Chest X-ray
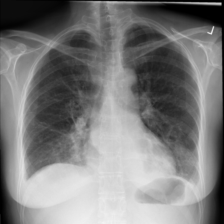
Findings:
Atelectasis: negative
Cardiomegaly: negative
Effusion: negative
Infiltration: negative
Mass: negative
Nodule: negative
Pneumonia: positive
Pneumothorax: negative
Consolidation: negative
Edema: negative
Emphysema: negative
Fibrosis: negative
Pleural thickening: negative
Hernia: negative